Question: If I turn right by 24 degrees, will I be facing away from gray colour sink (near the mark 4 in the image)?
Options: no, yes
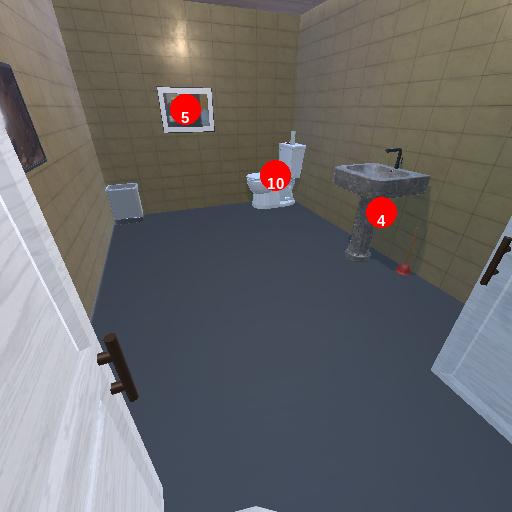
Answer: no